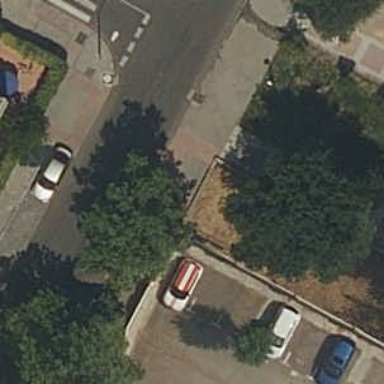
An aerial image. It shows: Zebra crossing on the road.